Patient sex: F
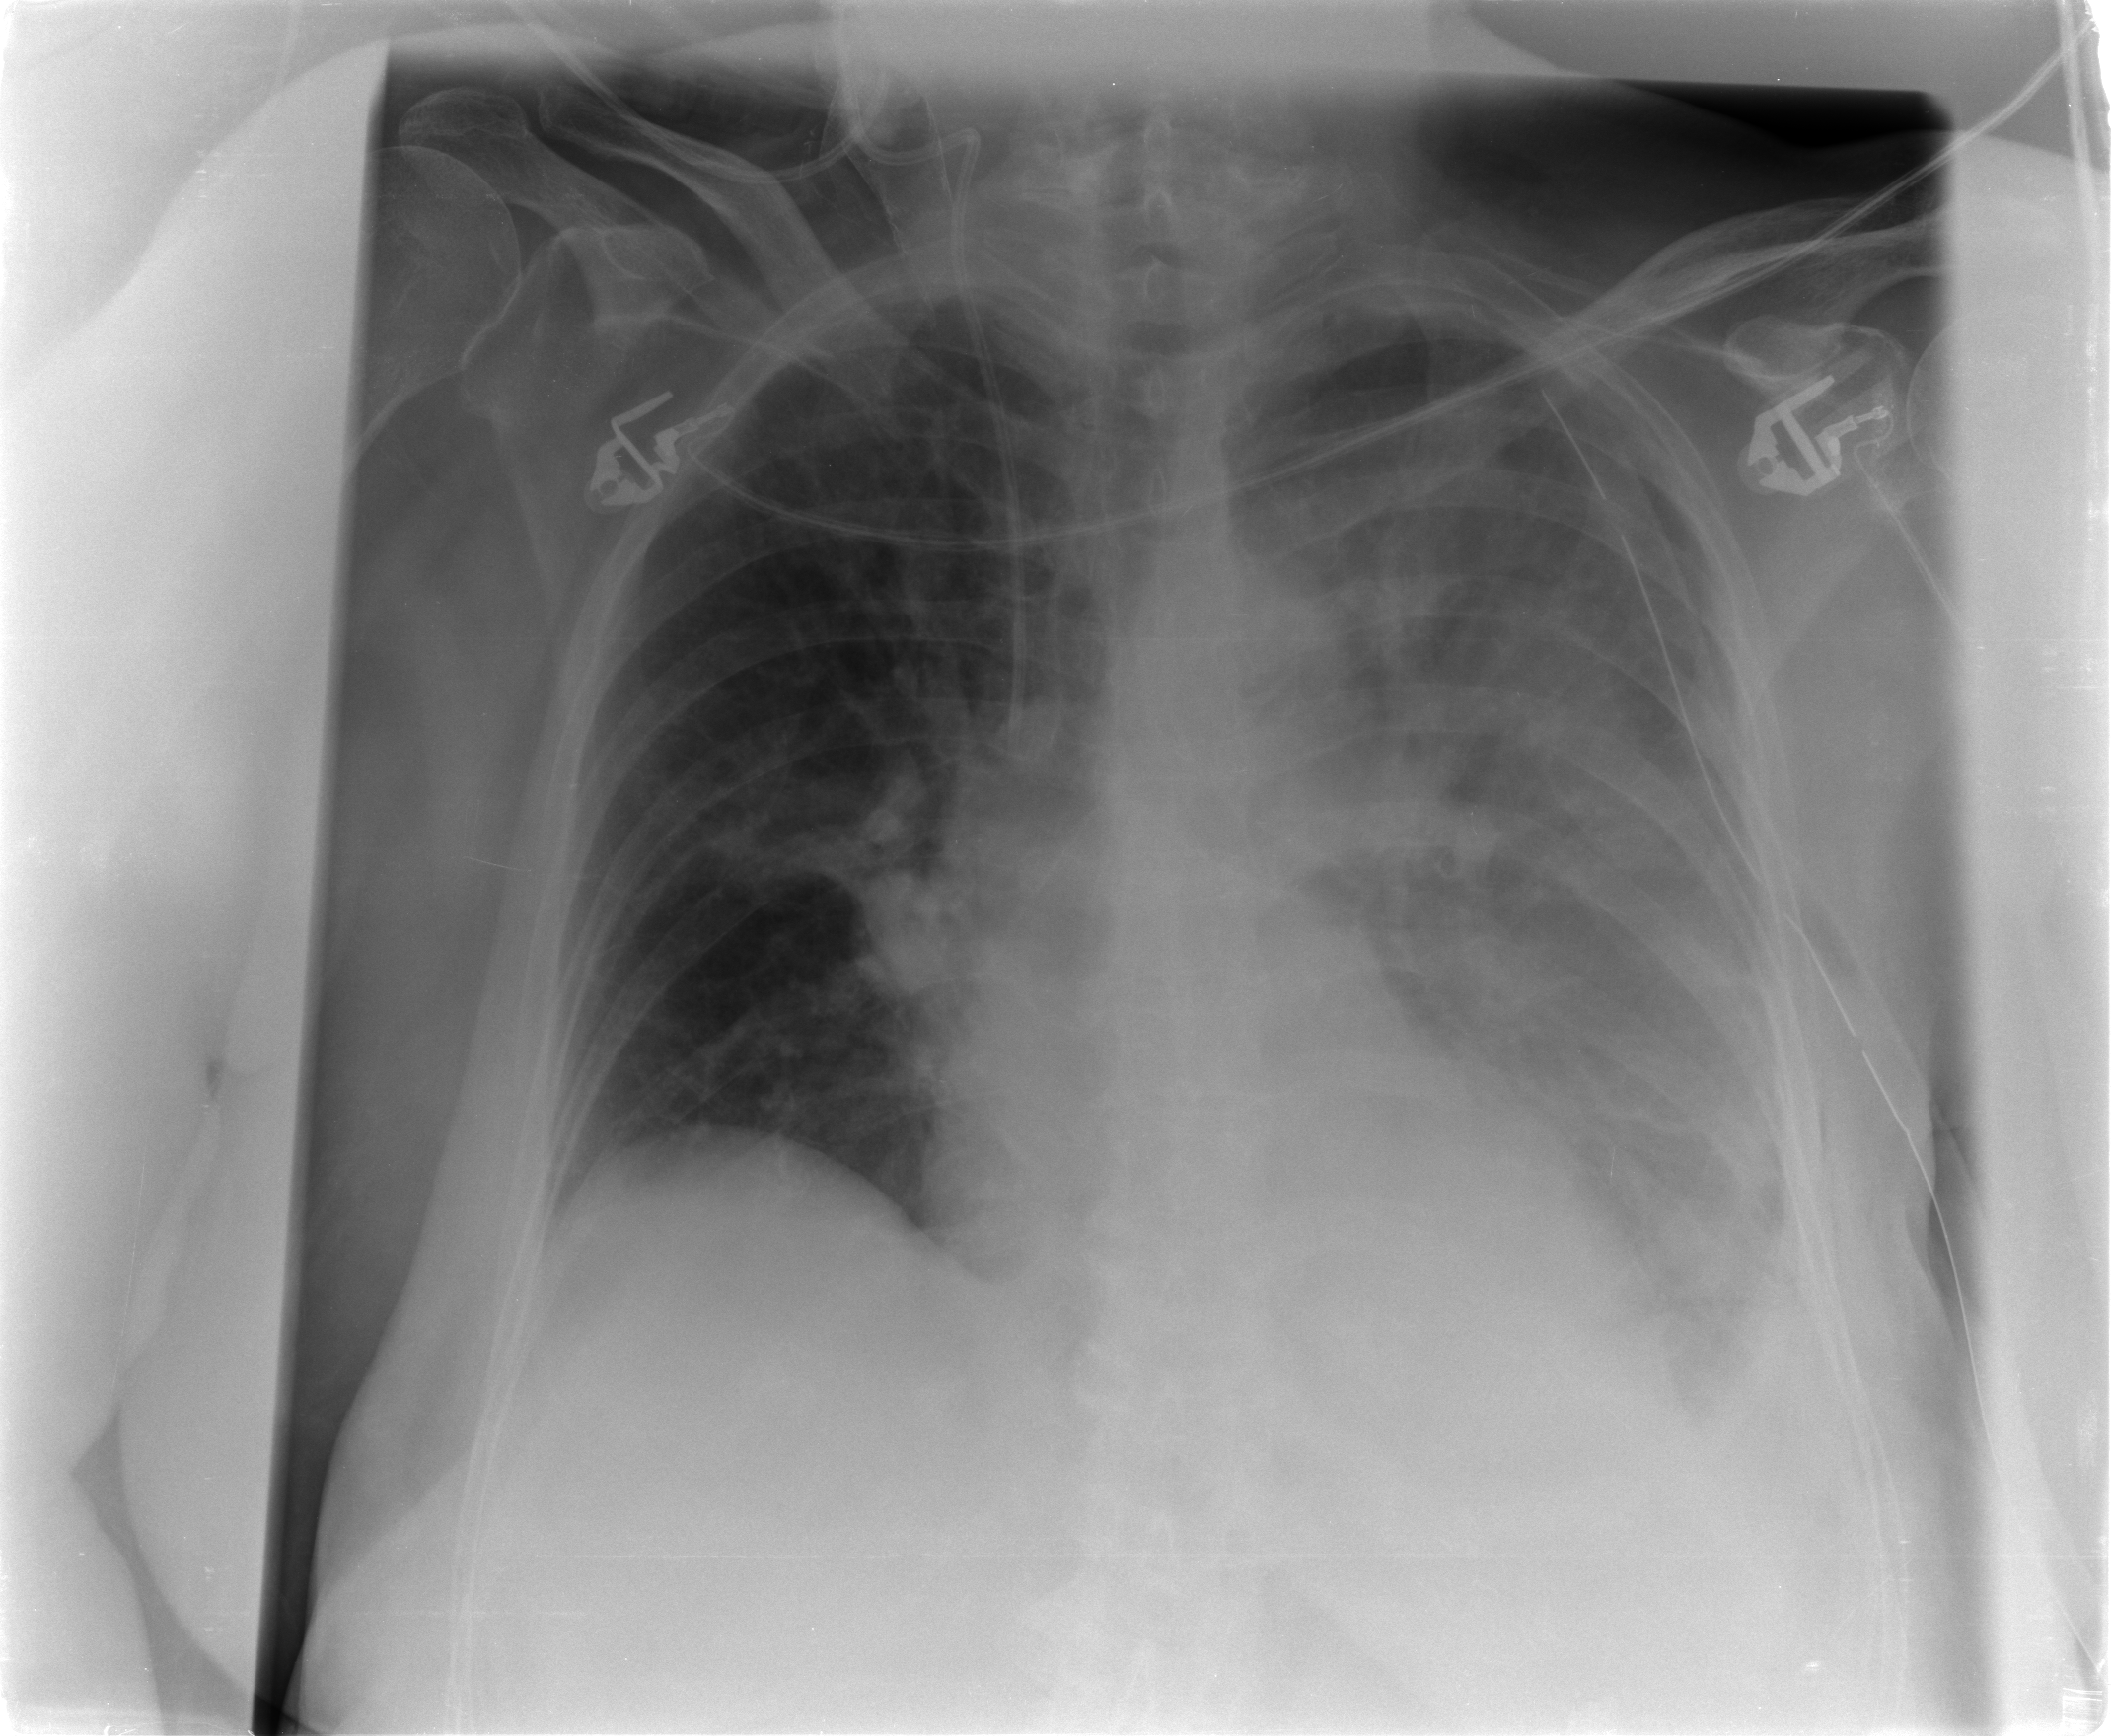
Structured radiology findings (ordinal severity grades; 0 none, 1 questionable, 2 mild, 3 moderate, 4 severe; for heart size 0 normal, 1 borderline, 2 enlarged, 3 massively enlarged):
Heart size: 0
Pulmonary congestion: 2
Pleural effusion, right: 0
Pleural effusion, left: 3
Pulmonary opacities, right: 0
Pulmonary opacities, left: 0
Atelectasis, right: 0
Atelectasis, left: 3